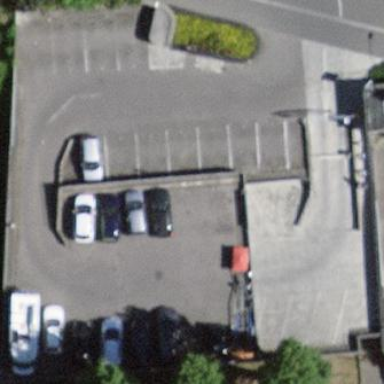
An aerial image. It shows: Multi-storey parking building.